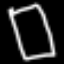
Label: square